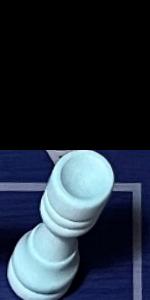
Label: Rook_White